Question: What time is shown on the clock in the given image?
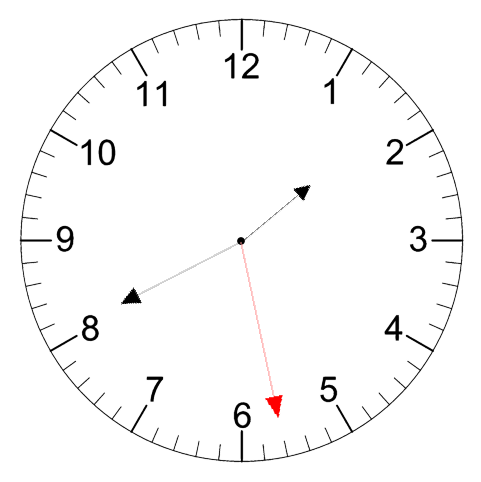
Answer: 01:40:28